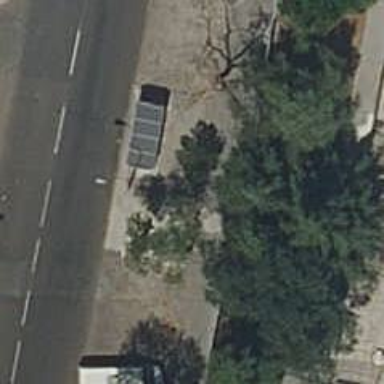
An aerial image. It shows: Bus stop with platform for public transport.